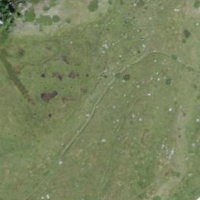
EUNIS habitat code: 26
Species observed at this site:
Bistorta vivipara
Cyaniris semiargus
Stauroderus scalaris